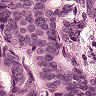
Metastatic tissue present: yes